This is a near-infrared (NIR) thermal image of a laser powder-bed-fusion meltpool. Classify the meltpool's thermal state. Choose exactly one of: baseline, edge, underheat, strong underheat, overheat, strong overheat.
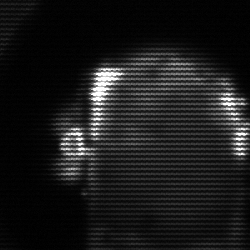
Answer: baseline